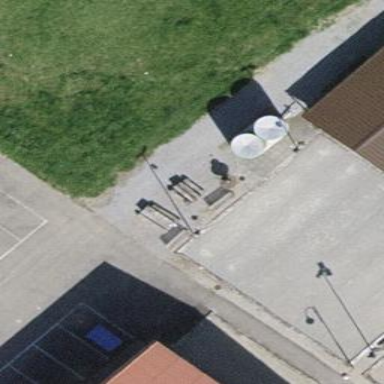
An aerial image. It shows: Boules pitch with fine gravel surface.